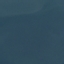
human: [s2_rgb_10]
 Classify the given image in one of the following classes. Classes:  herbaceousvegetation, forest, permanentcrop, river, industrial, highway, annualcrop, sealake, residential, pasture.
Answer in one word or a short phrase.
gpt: SeaLake